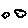
Label: cloud